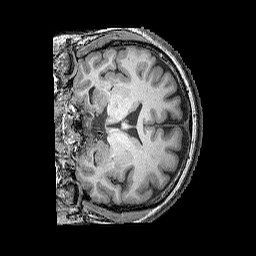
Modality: T1w
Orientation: coronal
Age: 53
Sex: male
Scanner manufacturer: siemens
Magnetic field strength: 3 T
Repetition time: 2.25 s
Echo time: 0.00415 s